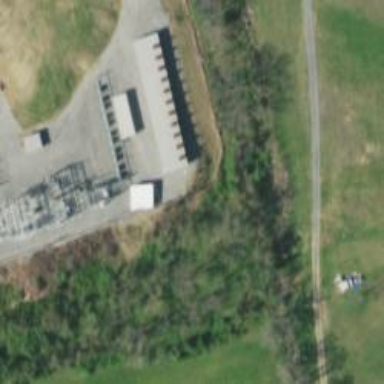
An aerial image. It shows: Generator is pictured.